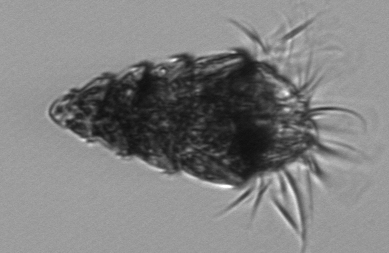
Label: Laboea_strobila